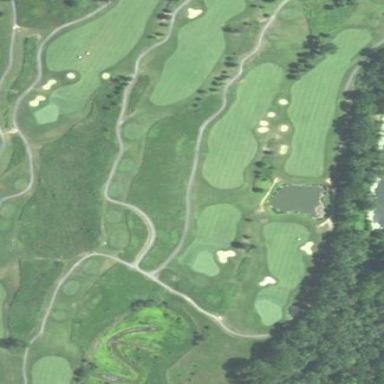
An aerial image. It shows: Area of rough grass used for golf.